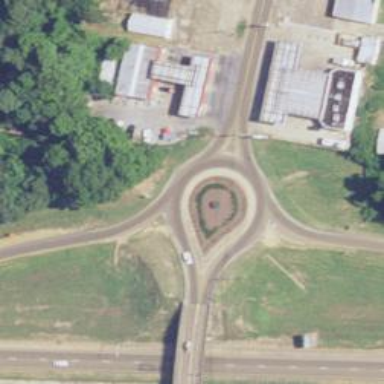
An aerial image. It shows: Tertiary road leading to teardrop roundabout.